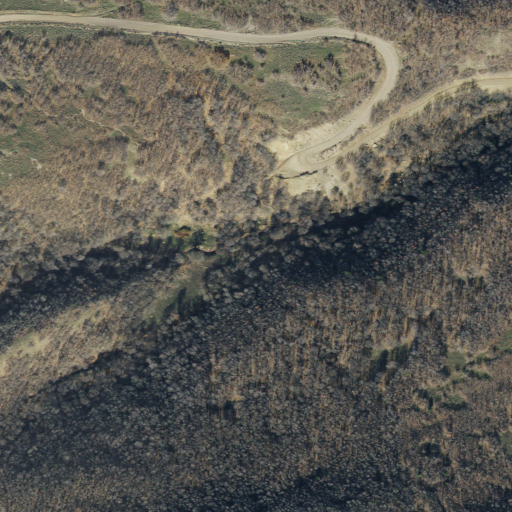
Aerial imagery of valley in Utah named Left Hand Fork Coon Canyon containing shrub, deciduous forest, woody wetlands, and herbaceous wetlands